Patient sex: M
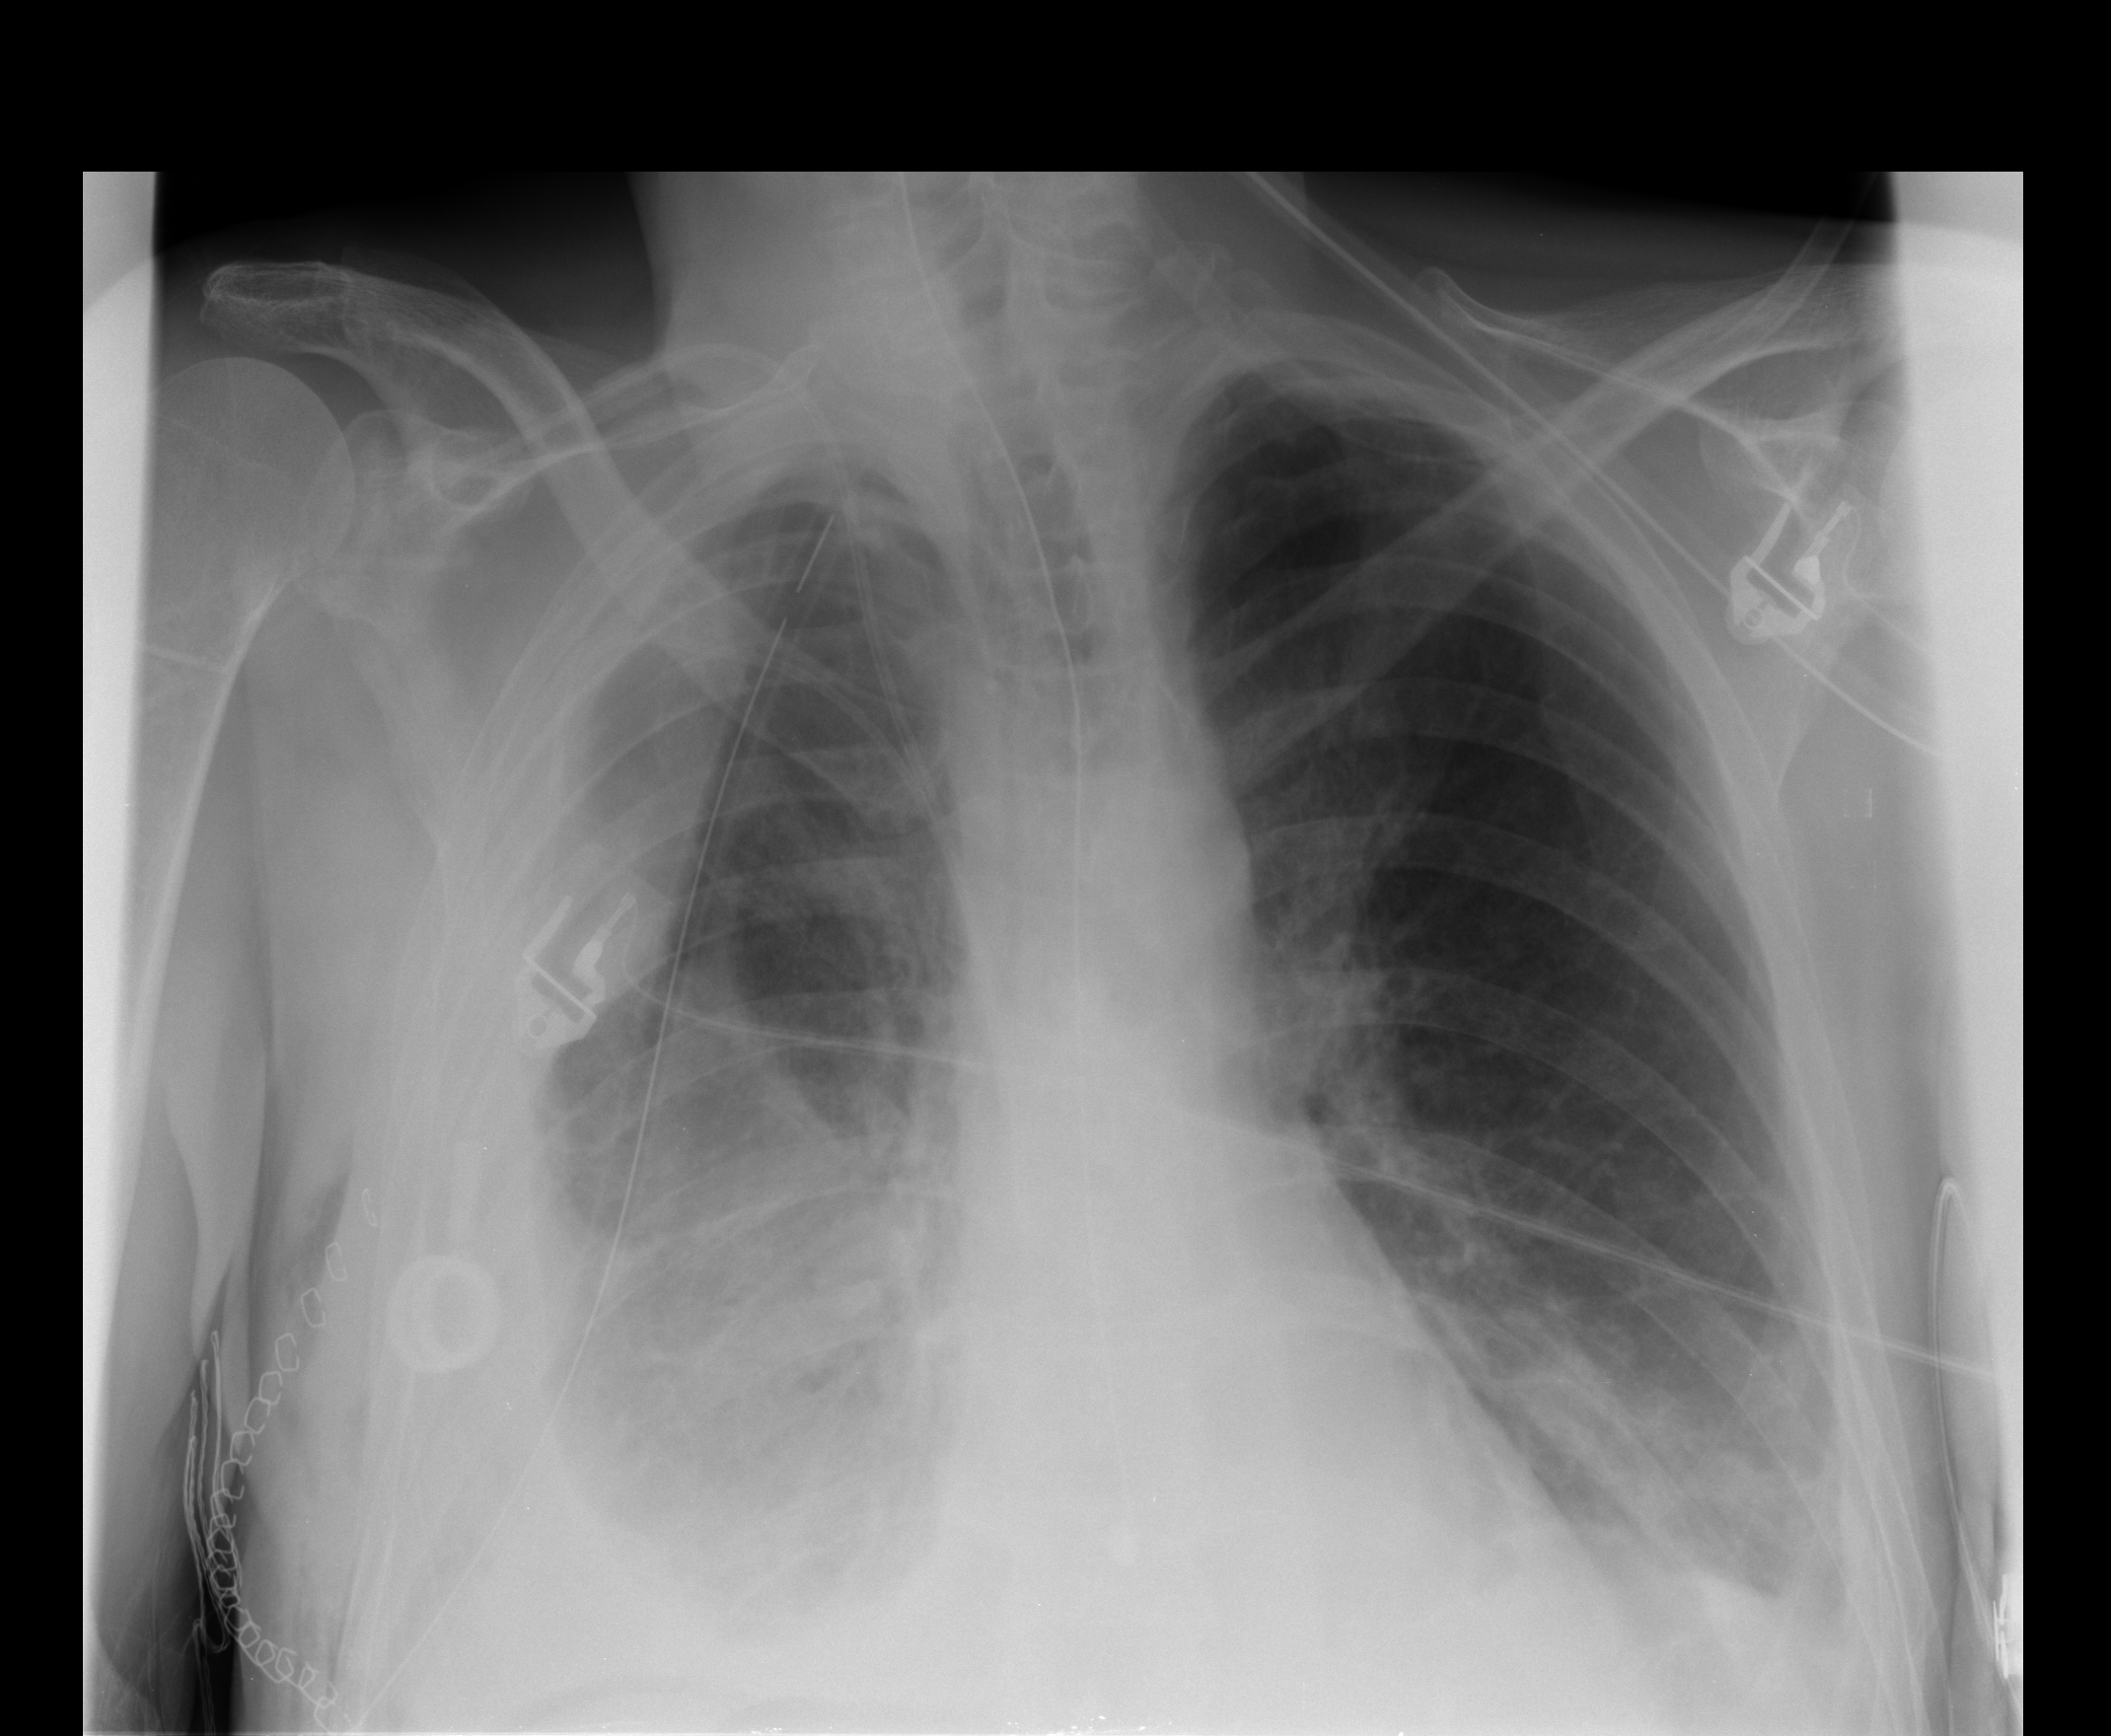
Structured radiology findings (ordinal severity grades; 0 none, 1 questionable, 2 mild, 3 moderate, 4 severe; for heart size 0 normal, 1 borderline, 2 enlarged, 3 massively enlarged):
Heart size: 0
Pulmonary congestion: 2
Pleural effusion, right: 3
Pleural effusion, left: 1
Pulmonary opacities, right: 1
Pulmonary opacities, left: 1
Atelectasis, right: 2
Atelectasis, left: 2